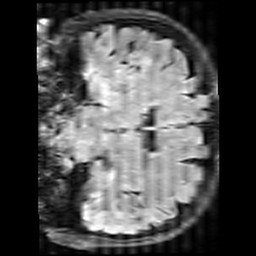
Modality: FLAIR
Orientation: coronal
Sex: female
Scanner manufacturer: siemens
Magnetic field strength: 3 T
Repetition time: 10 s
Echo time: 0.09 s